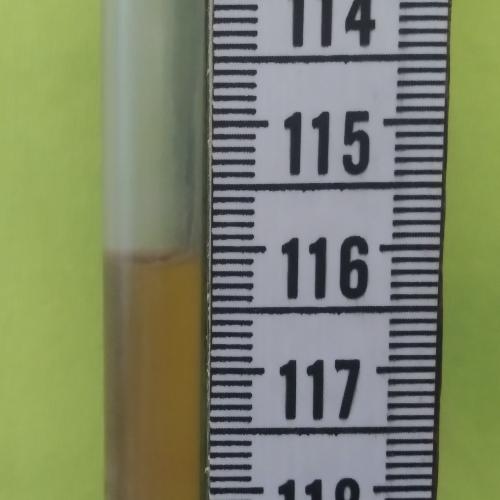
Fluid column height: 116.1 cm